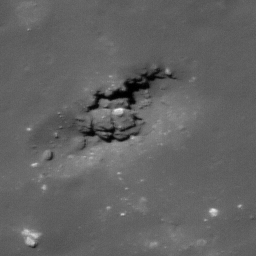
Pit: Jackson 1c
Host crater: Jackson
Host type: impact_melt
Lunar coordinates: latitude 22.421, longitude 196.291